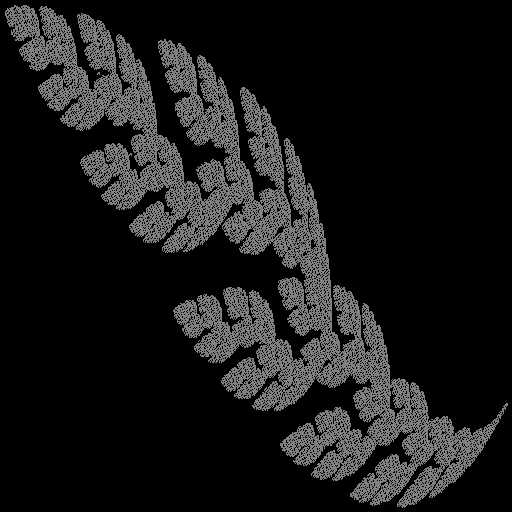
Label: shieldfern